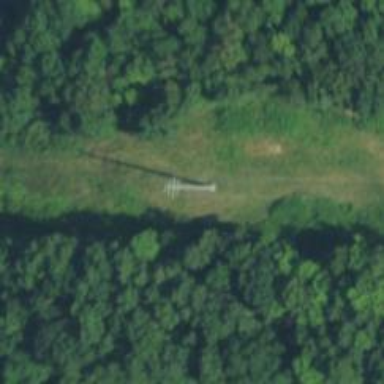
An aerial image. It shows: Power tower.